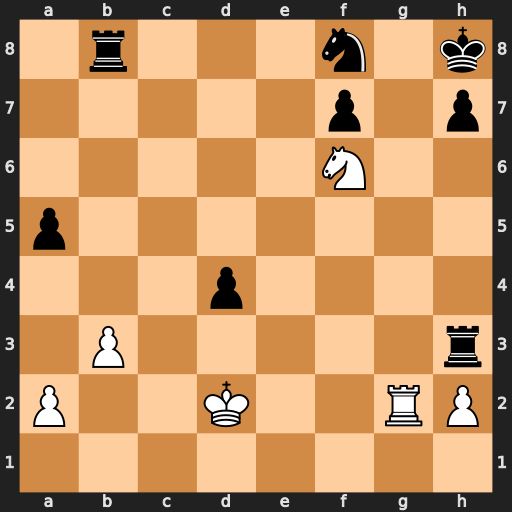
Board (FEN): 1r3n1k/5p1p/5N2/p7/3p4/1P5r/P2K2RP/8
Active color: w
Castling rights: -
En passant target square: -
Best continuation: Rg8#